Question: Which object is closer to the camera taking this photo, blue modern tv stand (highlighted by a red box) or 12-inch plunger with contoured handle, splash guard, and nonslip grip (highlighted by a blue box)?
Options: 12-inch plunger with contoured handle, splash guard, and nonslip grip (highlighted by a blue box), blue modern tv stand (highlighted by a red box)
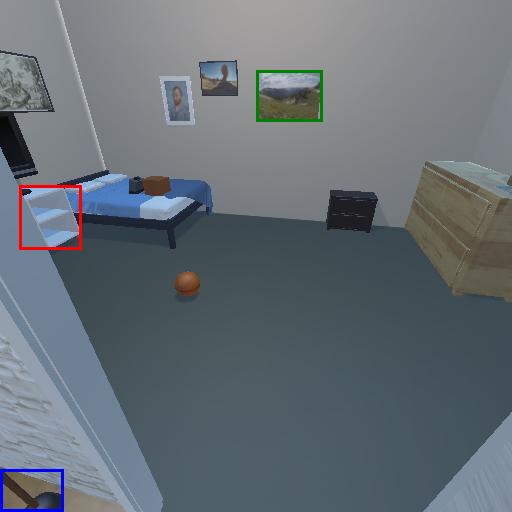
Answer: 12-inch plunger with contoured handle, splash guard, and nonslip grip (highlighted by a blue box)